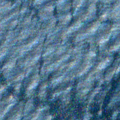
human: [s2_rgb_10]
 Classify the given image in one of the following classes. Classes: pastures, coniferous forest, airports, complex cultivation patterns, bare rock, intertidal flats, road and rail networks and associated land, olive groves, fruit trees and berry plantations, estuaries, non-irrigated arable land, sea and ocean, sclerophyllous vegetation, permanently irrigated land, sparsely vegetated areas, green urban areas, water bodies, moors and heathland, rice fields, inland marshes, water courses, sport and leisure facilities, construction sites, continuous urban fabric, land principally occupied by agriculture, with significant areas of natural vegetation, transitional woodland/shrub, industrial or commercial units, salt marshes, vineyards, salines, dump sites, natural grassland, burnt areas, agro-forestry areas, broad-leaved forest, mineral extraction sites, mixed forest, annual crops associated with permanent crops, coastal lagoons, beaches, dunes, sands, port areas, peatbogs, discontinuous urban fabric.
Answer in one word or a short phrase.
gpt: sea and ocean